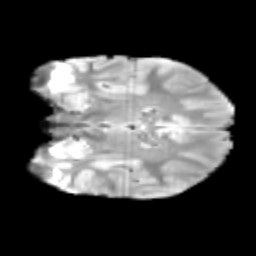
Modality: T2w
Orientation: coronal
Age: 11
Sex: male
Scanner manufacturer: siemens
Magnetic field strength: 3 T
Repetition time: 3.8 s
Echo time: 0.07 s